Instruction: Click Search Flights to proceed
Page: home
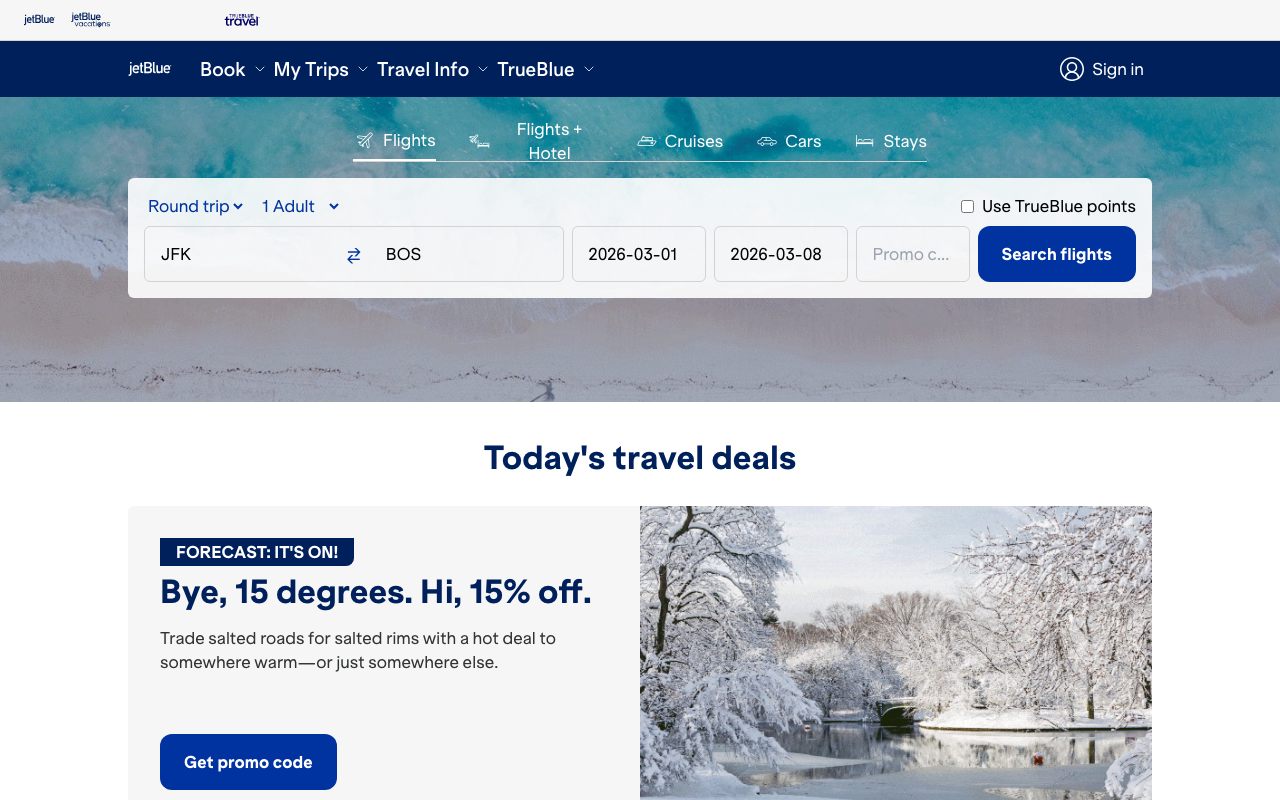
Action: click